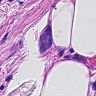
Metastatic tissue present: yes